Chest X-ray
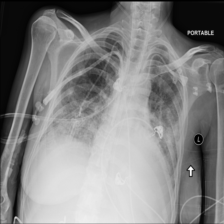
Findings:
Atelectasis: negative
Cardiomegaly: negative
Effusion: negative
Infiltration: negative
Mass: negative
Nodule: negative
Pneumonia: negative
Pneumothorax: negative
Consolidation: negative
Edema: negative
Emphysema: negative
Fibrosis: negative
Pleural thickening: negative
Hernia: negative